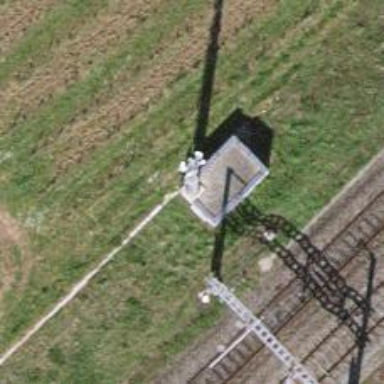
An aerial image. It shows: Mast tower used for communication.